Aerial crown-view tile of a tropical tree (Barro Colorado Island, Panama), acquired 20241216:
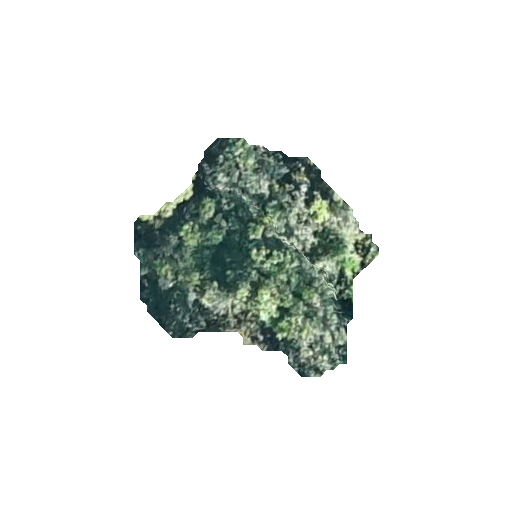
Species: Protium panamense
GBIF accepted scientific name: Protium panamense
Crown area: 54.538 m²